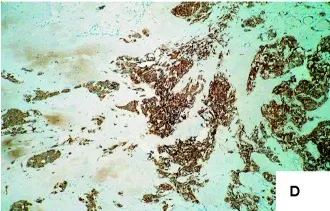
Neoplastic cells were strongly immunoreactive for synaptophysin (immunoperoxidase stain for anti- synaptophysin, original magnification, x 100).
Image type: pathology (immunostaining)